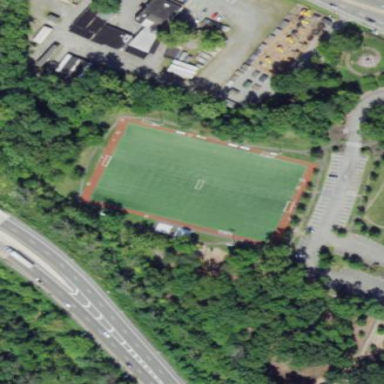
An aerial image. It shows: Soccer pitch with astroturf surface for leisure and sports.